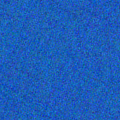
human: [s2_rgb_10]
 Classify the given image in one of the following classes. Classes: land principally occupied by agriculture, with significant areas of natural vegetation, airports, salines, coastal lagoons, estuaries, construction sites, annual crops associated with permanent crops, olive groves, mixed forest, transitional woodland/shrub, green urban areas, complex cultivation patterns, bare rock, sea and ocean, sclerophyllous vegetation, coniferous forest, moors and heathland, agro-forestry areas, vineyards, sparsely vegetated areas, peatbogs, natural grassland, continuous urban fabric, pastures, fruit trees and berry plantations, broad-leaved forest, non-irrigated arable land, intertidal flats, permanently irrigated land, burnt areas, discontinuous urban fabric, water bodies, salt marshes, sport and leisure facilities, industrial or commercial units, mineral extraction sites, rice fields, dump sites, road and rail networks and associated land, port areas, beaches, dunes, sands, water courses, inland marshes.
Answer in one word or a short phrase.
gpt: sea and ocean